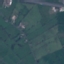
Label: Pasture